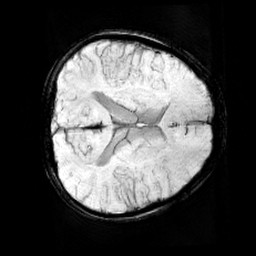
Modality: minIP
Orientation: axial
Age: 11
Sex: male
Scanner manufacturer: siemens
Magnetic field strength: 3 T
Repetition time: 0.027 s
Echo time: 0.02 s